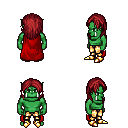
a pixel art fantasy rpg character, male body template, orc, green skin, red cape, gold greaves, brunette long hairstyle, gold boots, four views (front, back, left, right), 2x2 character sprite sheet, small pixel art, hard edges, no anti-aliasing